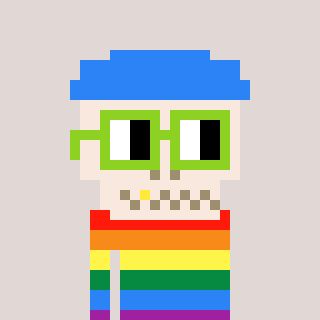
a pixel art character with square light green glasses, a skeleton-hat-shaped head and a gold-colored body on a warm background